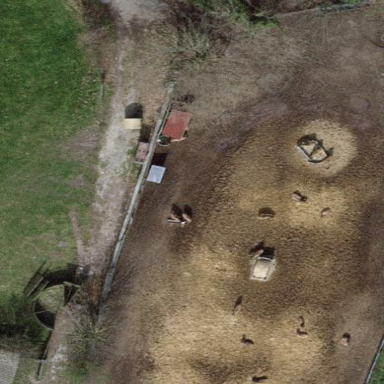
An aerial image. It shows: Farmyard area.